Field crop: maize
Growth stage: 2
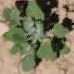
Species: chenopodium